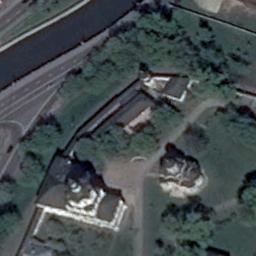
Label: church